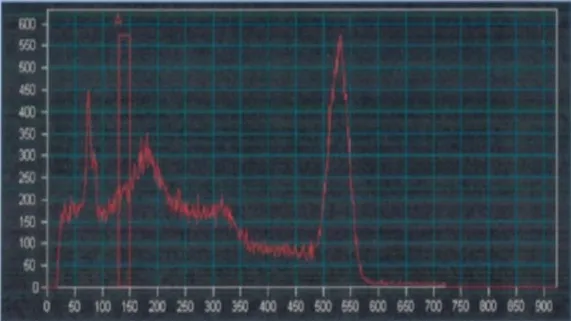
The gamma spectrum measurement of the contamination demonstrates an energy peak in 500-550 keV region (due to positron formation at 511 keV). The rectangular bar shows the energy window used for Co-57 marker in the superimposed image (Figure 3 on the right).
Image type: chart (chart)